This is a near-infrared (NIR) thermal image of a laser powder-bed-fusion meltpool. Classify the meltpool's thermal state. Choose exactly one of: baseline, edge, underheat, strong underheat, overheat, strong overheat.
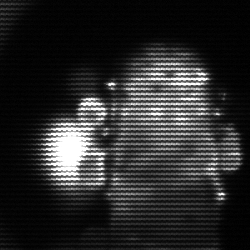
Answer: strong underheat